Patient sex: M
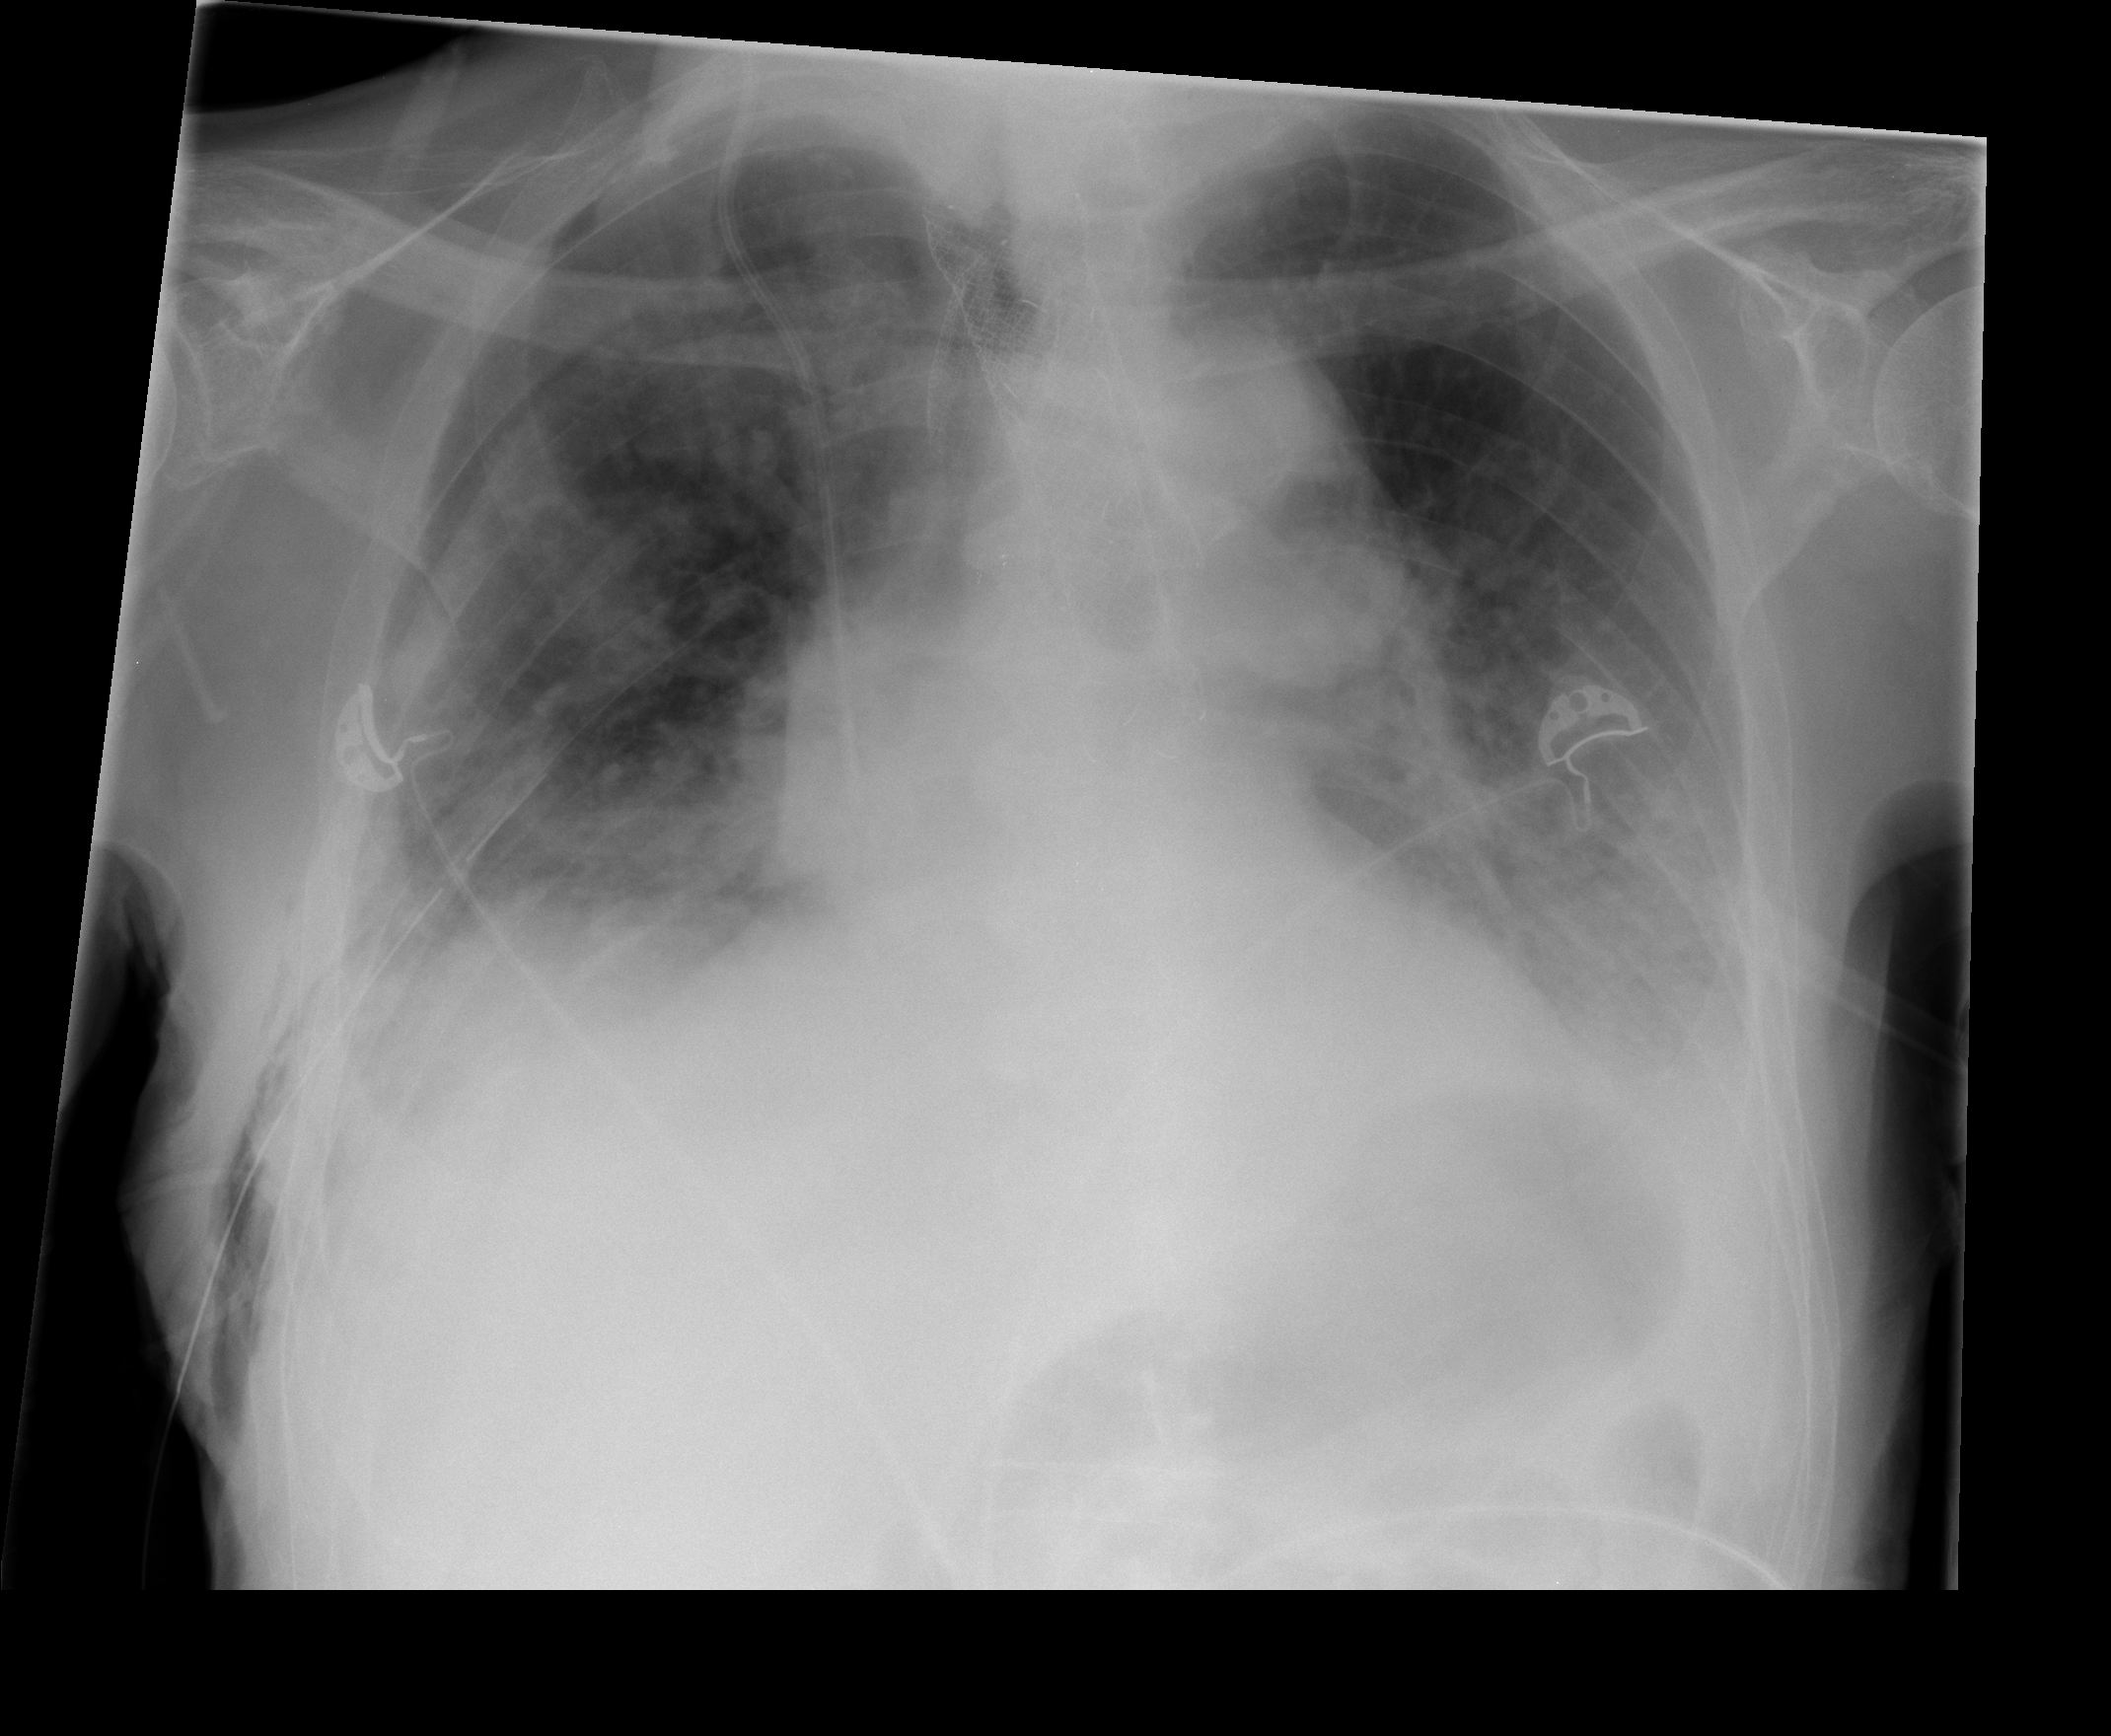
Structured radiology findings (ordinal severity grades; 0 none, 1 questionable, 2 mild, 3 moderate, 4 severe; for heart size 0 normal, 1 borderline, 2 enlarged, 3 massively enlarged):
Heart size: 0
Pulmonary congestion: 0
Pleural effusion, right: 2
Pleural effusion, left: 2
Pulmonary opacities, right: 2
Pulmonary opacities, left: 0
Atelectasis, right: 2
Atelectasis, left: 2